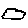
Label: cloud